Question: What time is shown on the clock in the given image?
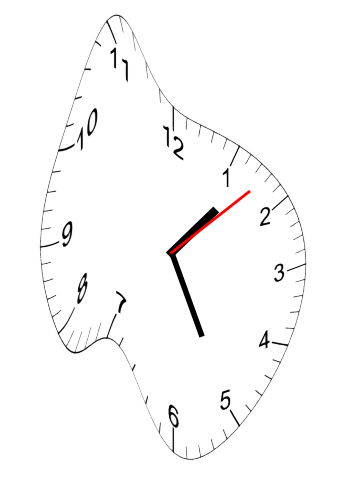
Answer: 01:25:08